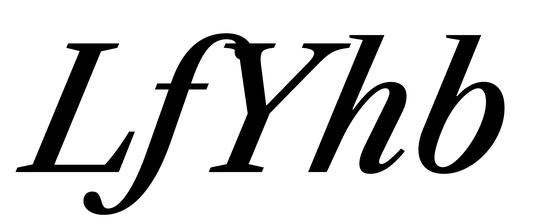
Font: LibreCaslonText-Italic_Medium_Italic